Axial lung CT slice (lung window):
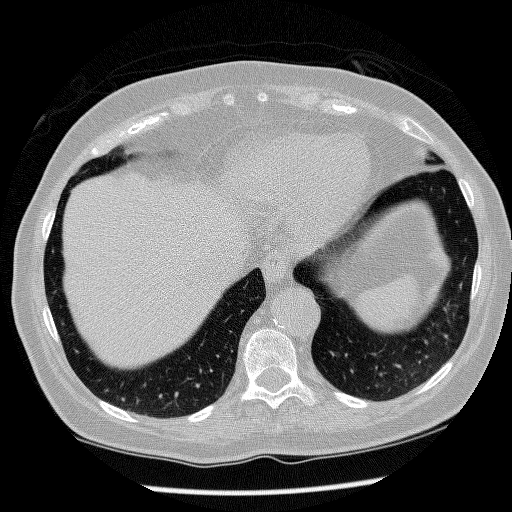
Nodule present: no